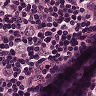
Metastatic tissue present: yes